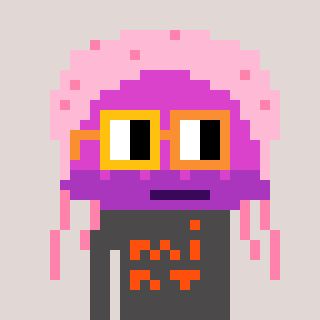
a pixel art character with square yellow and orange glasses, a jellyfish-shaped head and a grayscale-colored body on a warm background